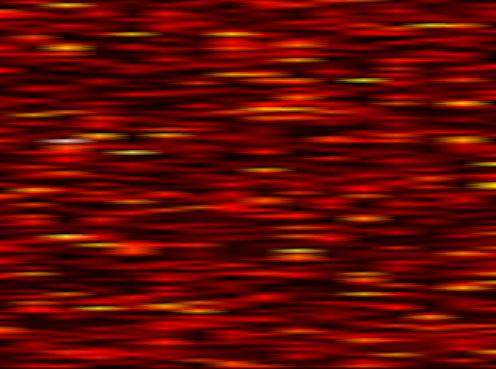
Label: WOLA